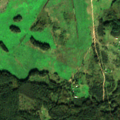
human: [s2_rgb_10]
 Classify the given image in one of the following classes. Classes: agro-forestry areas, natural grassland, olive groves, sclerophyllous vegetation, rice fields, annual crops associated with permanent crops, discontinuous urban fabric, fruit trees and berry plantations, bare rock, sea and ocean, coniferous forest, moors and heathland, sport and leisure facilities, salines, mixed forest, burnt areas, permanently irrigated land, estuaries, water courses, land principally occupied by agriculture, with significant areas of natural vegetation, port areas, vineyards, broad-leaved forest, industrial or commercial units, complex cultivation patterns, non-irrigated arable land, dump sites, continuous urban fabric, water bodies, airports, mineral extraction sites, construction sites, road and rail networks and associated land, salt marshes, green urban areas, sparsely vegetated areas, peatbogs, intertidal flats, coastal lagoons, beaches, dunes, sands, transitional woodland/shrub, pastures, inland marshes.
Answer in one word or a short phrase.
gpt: pastures, land principally occupied by agriculture, with significant areas of natural vegetation, coniferous forest, mixed forest, inland marshes